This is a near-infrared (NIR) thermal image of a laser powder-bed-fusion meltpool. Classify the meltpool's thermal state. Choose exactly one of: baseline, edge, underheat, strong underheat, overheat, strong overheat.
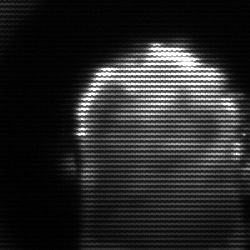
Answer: baseline